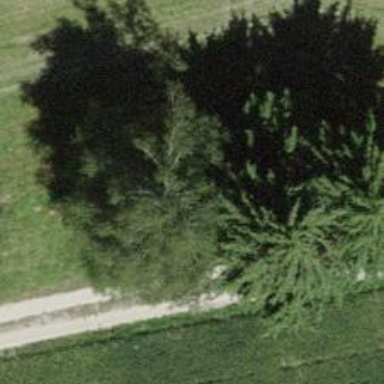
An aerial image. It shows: Single tag "natural: tree."